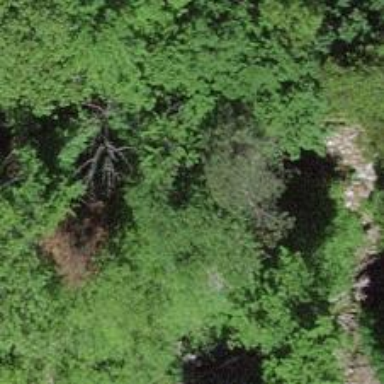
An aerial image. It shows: Natural cliff.